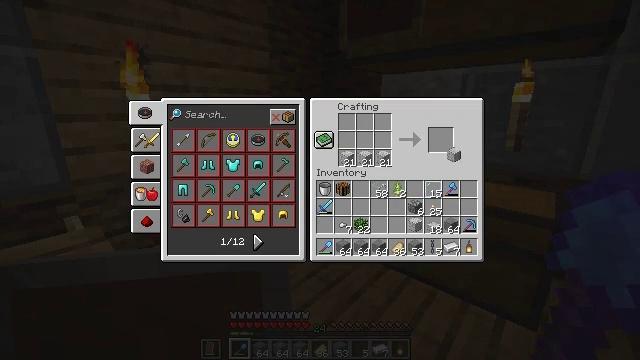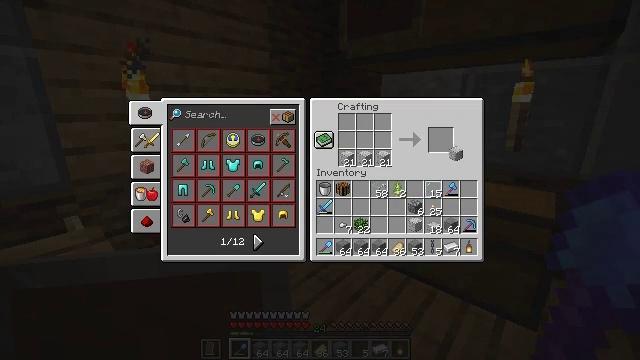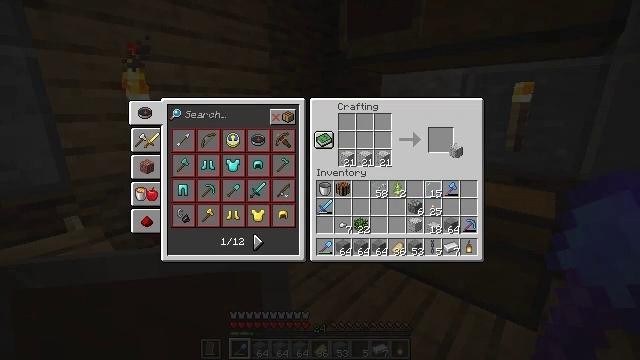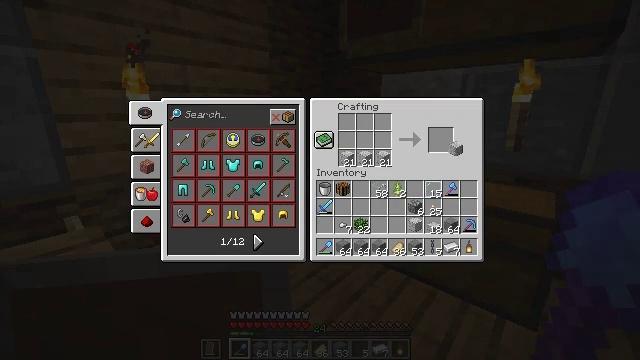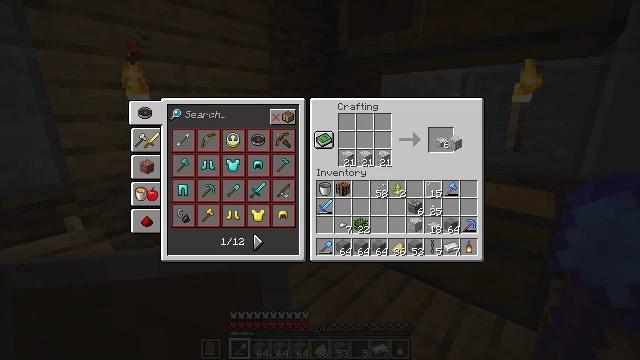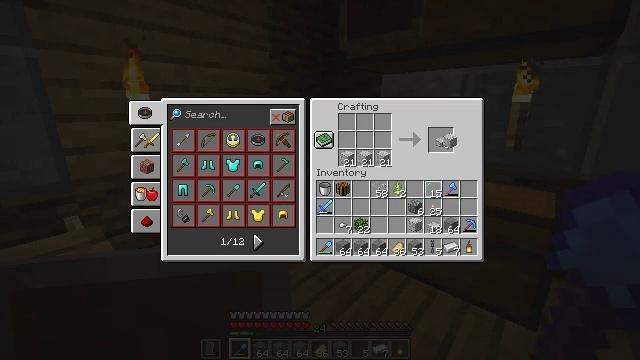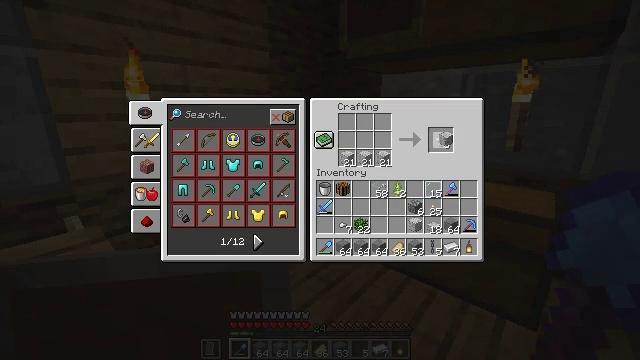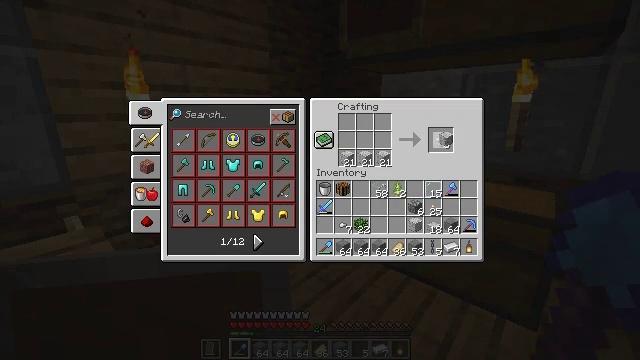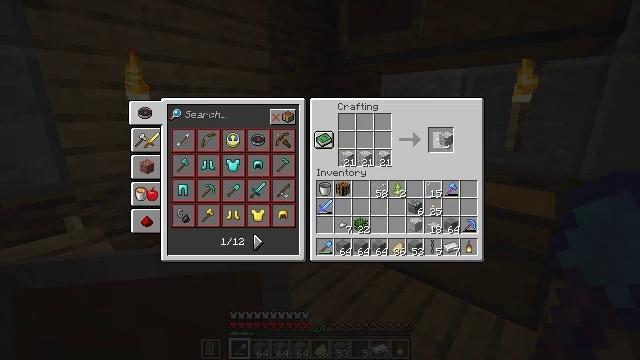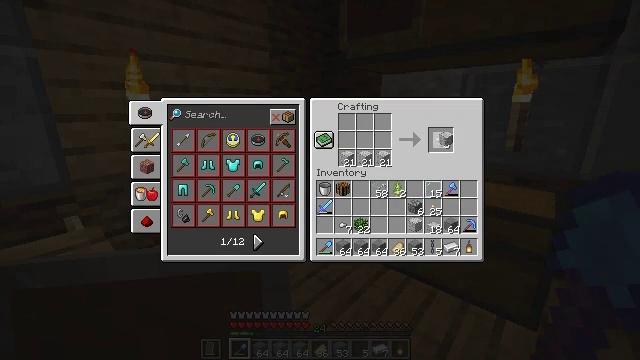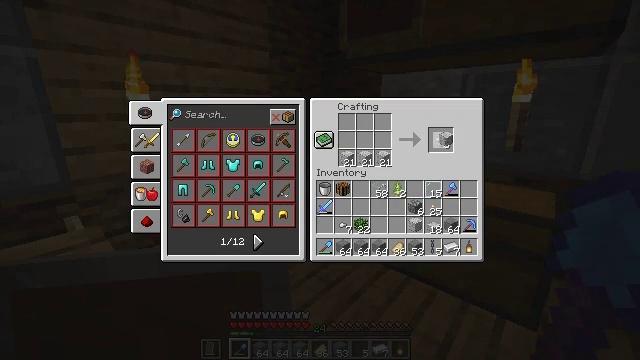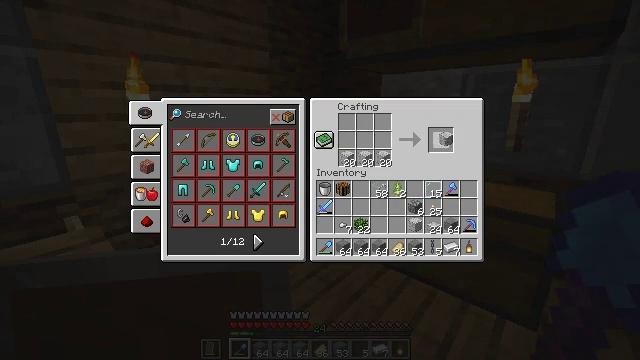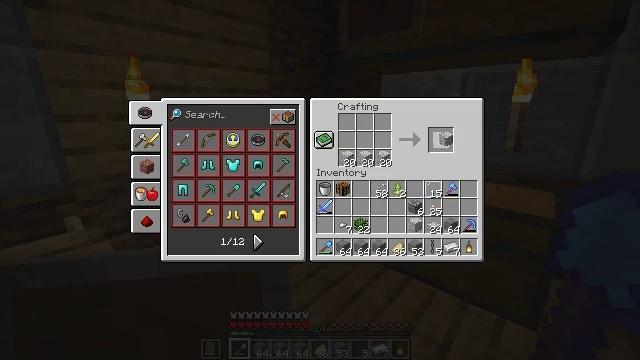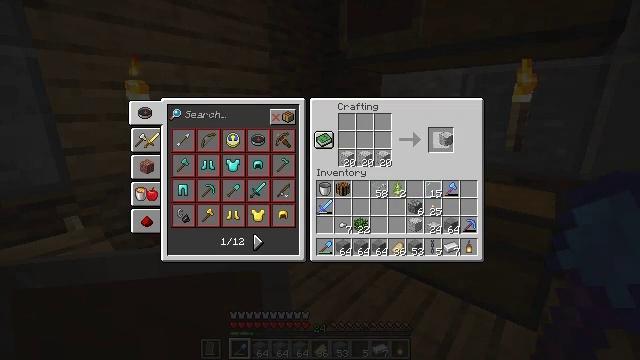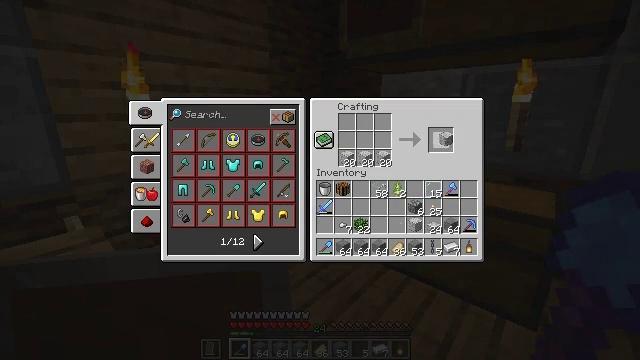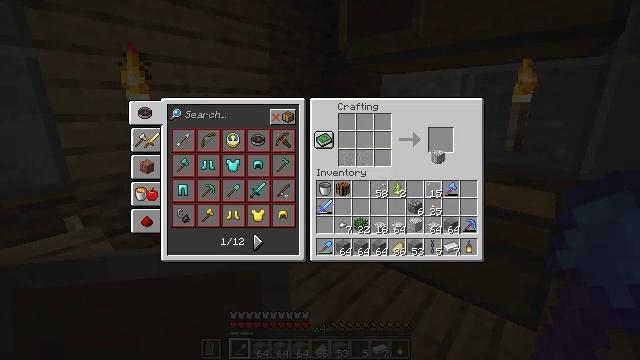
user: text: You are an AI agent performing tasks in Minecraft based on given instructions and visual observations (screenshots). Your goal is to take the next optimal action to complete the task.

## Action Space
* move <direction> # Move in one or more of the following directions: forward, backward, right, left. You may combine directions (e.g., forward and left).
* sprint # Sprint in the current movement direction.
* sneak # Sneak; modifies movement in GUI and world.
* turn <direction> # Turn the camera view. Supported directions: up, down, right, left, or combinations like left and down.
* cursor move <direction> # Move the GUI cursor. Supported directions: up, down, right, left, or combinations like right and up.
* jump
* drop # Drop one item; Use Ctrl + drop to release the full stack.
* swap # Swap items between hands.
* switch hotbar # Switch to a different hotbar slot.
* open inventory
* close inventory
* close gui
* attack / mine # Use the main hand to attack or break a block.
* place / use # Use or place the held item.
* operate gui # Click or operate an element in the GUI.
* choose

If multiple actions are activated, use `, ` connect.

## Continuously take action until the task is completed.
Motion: motion action
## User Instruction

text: Use polished diorite to get a polished diorite slab.
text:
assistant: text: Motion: sneak
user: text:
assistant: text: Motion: sneak
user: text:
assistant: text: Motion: sneak
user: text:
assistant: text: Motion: sneak
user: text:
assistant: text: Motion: sneak
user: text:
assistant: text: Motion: sneak
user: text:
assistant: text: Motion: sneak
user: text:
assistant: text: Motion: sneak
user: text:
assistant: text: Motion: sneak, operate gui
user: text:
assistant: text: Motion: sneak, operate gui
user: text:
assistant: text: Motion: sneak
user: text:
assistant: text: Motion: sneak
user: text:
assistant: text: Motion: sneak
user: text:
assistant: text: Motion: sneak
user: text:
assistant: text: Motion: cursor move left and down
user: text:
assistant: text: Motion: no_op